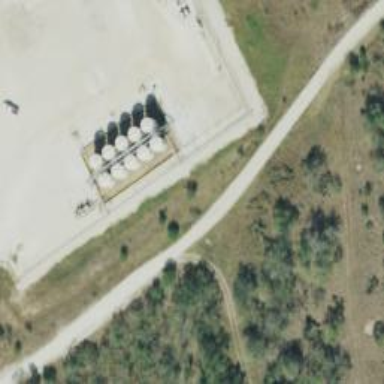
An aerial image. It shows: Storage tank with man-made structure.